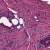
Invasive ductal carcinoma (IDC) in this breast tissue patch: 0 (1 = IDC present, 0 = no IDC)